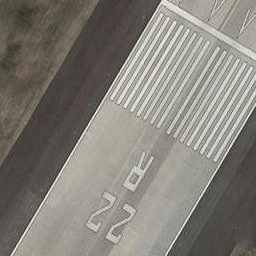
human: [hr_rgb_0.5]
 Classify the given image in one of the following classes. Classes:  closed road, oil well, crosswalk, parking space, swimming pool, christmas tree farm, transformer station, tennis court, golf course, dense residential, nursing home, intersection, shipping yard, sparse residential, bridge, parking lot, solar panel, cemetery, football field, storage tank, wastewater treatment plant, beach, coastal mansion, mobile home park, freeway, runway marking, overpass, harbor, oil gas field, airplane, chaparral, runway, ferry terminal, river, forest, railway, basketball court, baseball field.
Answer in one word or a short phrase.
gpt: runway